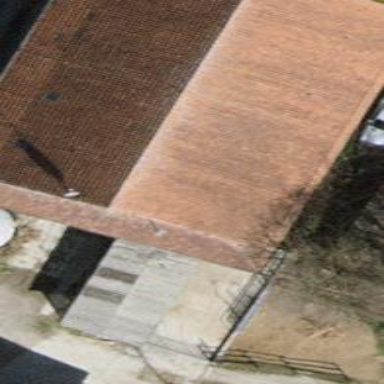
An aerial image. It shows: Building with tiled roof.